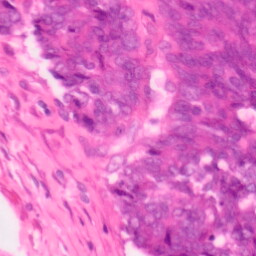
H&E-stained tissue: Colon